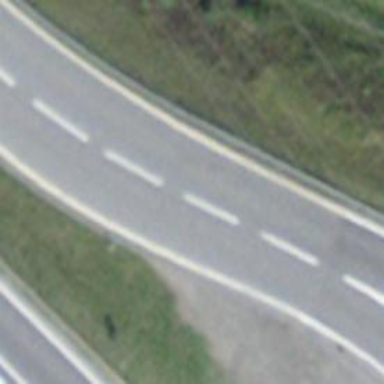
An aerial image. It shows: Tertiary road.